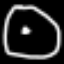
Label: clock